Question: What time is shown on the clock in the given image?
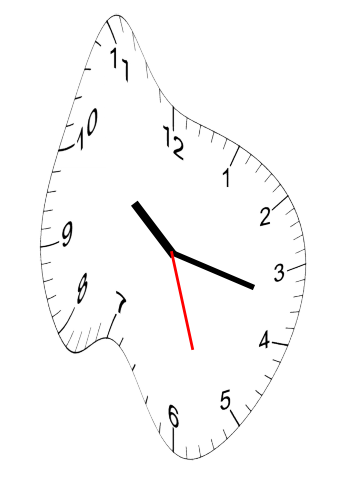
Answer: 10:17:27